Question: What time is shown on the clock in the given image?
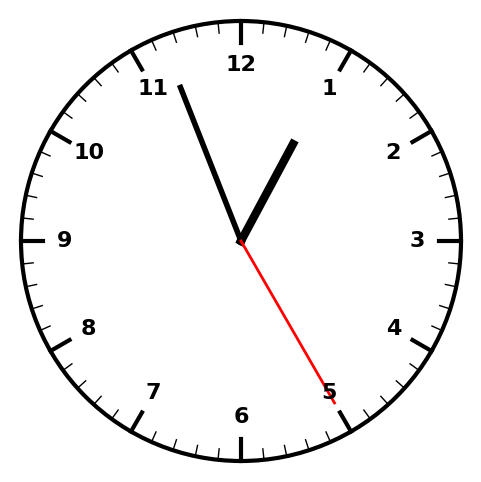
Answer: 12:56:25